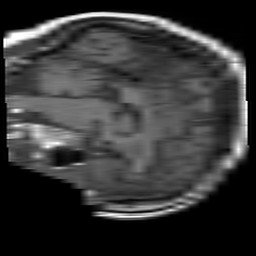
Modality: T1w
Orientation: sagittal
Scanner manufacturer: philips
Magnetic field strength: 1.5 T
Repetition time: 0.55 s
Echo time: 0.01 s